Interaction volume radius: 5 \u00c5
Interaction volume height: 10 \u00c5
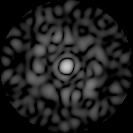
Disorder parameter: 0.7778